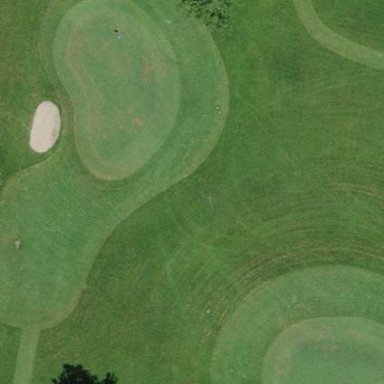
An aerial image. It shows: Golf fairway surrounded by grass.